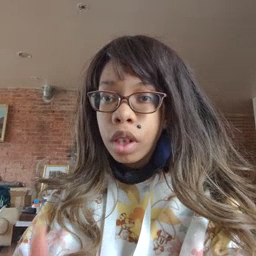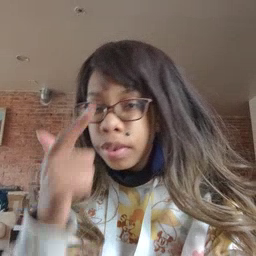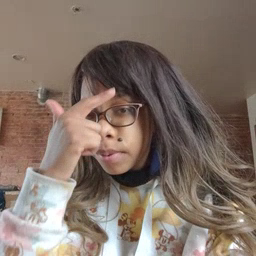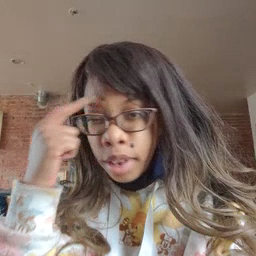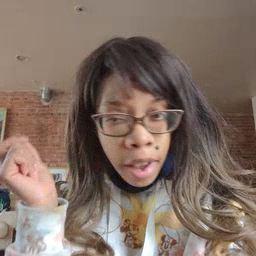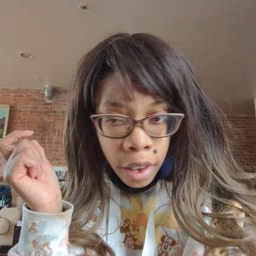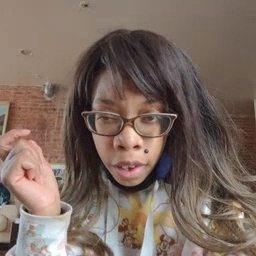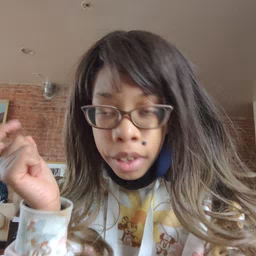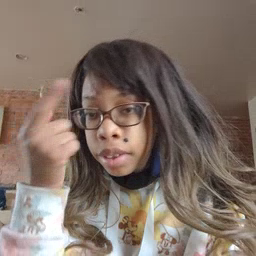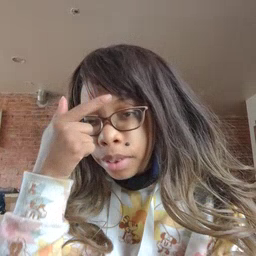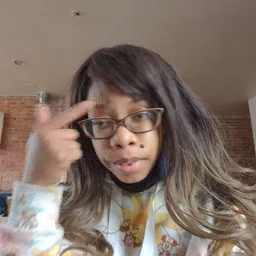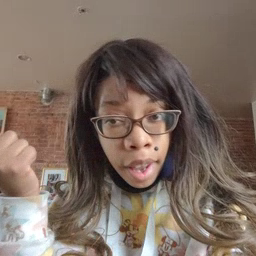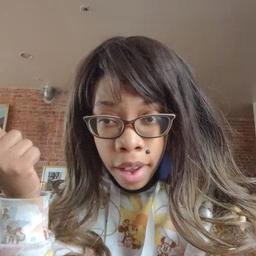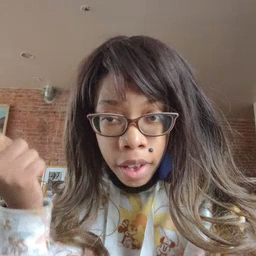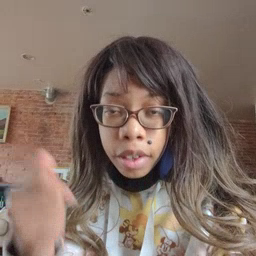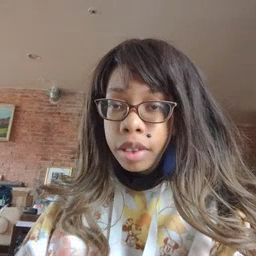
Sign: because